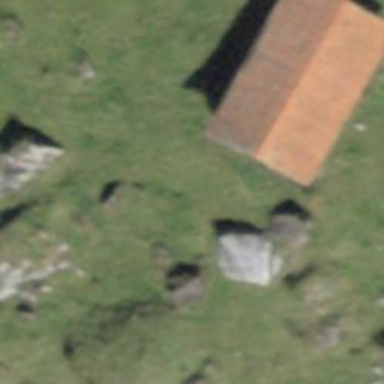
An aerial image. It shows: Barn.